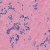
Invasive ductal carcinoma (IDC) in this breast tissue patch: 1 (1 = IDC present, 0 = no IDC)